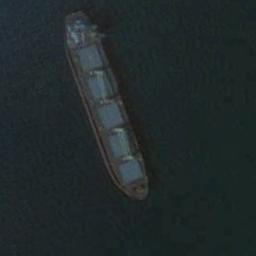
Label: ship